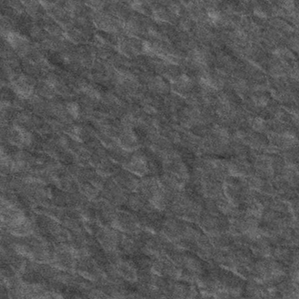
Label: frost